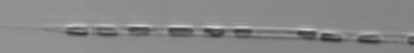
Label: Rhizosolenia